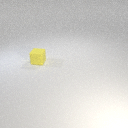
small yellow rubber cube